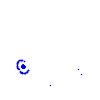
Particle: kaon